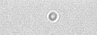
Label: camera_spot